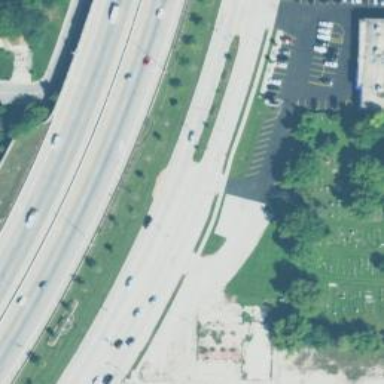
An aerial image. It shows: Secondary road with separate sidewalks.